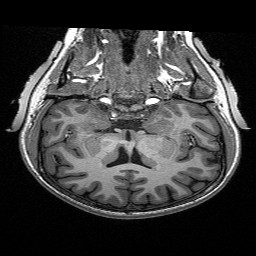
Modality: T1w
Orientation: sagittal